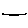
Label: line